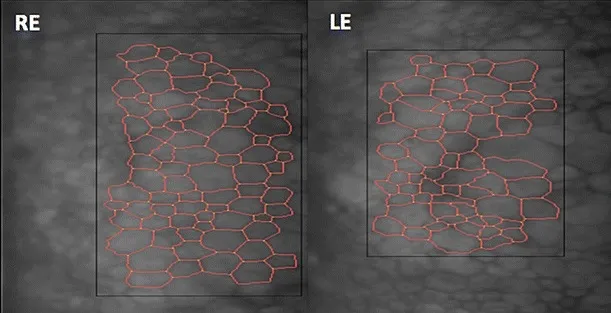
Specular microscopy shows the endothelial density with polymegathism and pleomorphism in both eyes.
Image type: pathology (methenamine_silver)